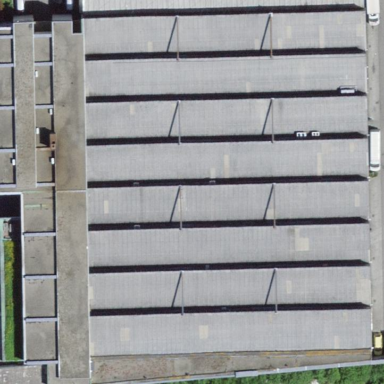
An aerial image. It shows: Industrial building.